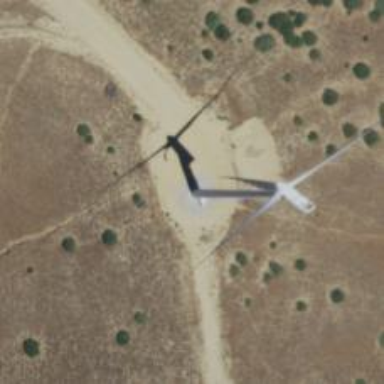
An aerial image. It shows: Wind power generator with wind turbines.